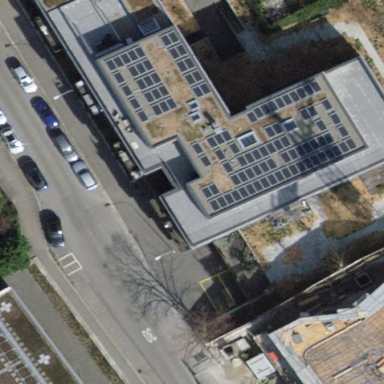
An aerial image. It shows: The building has flat roof that is oriented across.